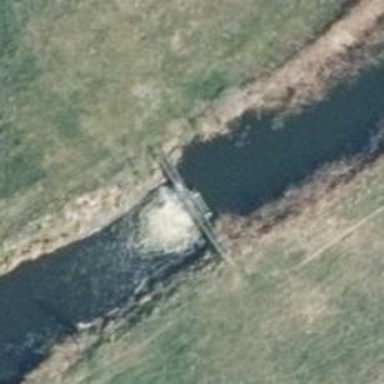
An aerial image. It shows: Weir along the waterway.